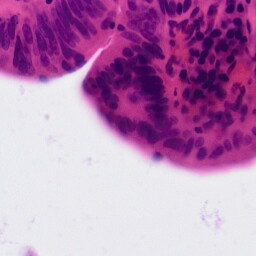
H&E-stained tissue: Colon